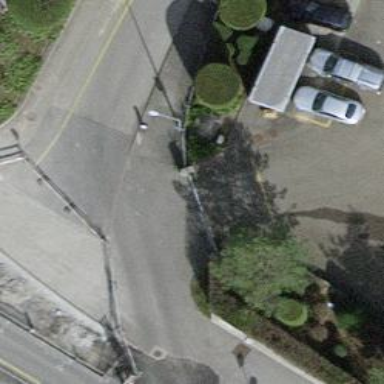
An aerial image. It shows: Gate.